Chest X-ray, AP view. Patient: 20 years old, sex M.
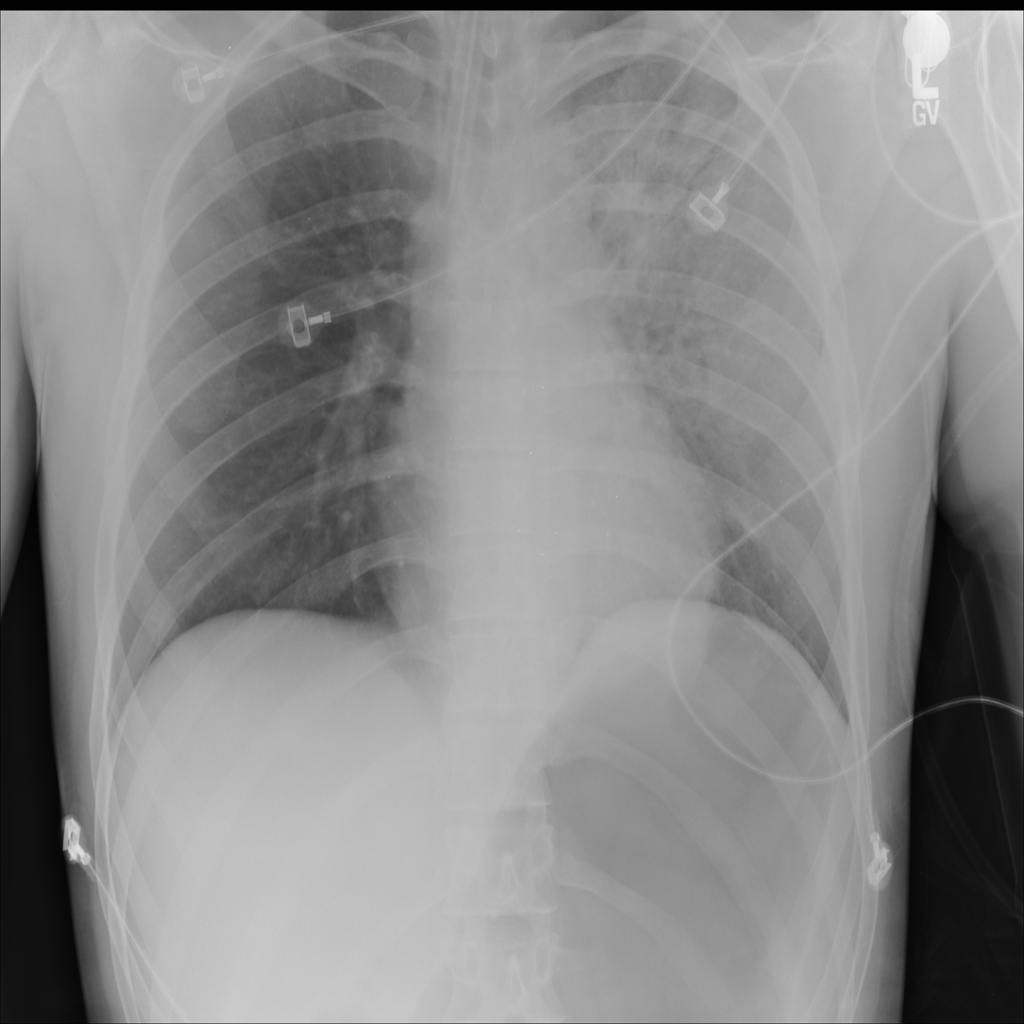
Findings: No Finding